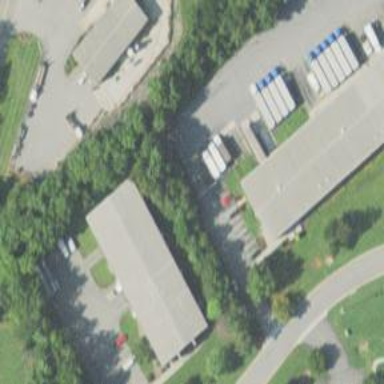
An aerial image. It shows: Trading shop located within building.